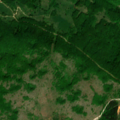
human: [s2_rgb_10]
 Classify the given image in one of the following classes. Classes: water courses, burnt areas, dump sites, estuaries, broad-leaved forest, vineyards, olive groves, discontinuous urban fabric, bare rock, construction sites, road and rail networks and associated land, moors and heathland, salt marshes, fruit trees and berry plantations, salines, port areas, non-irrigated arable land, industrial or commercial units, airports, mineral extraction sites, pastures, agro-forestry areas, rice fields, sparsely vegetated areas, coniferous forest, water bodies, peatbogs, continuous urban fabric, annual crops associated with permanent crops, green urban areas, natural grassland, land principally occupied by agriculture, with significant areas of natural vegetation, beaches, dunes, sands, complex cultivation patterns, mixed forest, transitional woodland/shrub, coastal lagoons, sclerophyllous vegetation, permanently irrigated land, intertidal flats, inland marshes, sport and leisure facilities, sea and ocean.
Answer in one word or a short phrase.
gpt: broad-leaved forest, natural grassland, transitional woodland/shrub